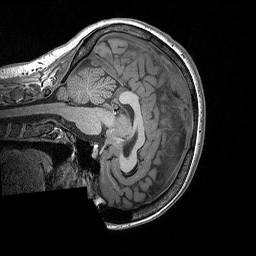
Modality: T1w
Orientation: sagittal
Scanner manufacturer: siemens
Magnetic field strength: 3 T
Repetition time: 2.3 s
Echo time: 0.00298 s